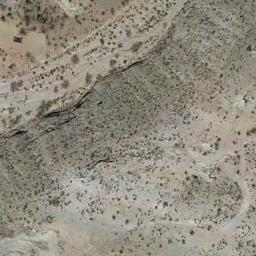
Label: chaparral